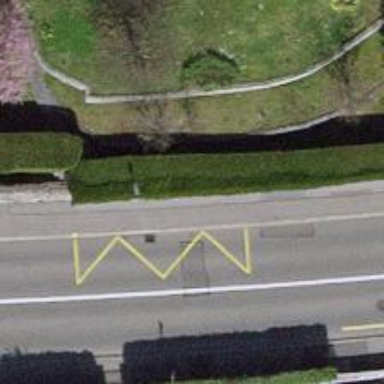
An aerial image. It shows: Bus stop with platform for public transport.